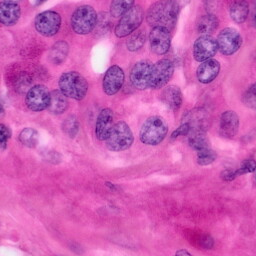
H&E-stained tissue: Pancreatic